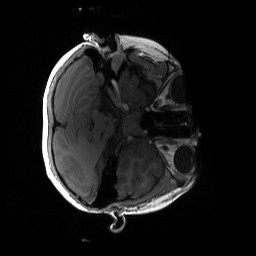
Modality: T1w
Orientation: axial
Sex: female
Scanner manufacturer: siemens
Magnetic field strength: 3 T
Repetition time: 1.9 s
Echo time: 0.00243 s